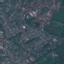
Label: Residential